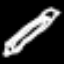
Label: pencil